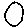
Label: moon